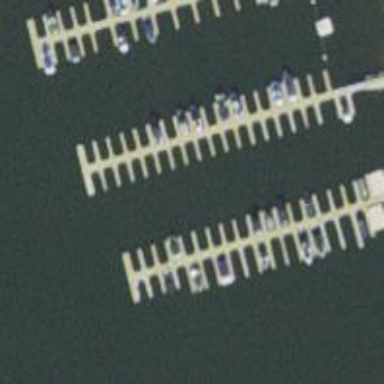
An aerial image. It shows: Man-made pier.